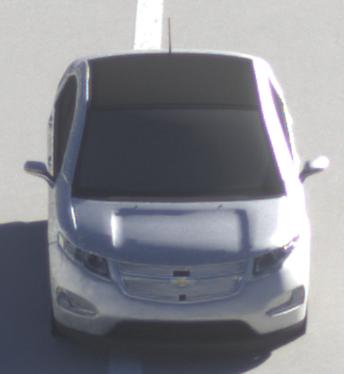
Make: Chevrolet
Model: Volt
Detailed model: Volt
Model produced from: 2011/11
Model produced until: 2014/08
Doors: 5
Color: white
Road condition: dry road
Daytime: morning or afternoon
Contrast: high contrast